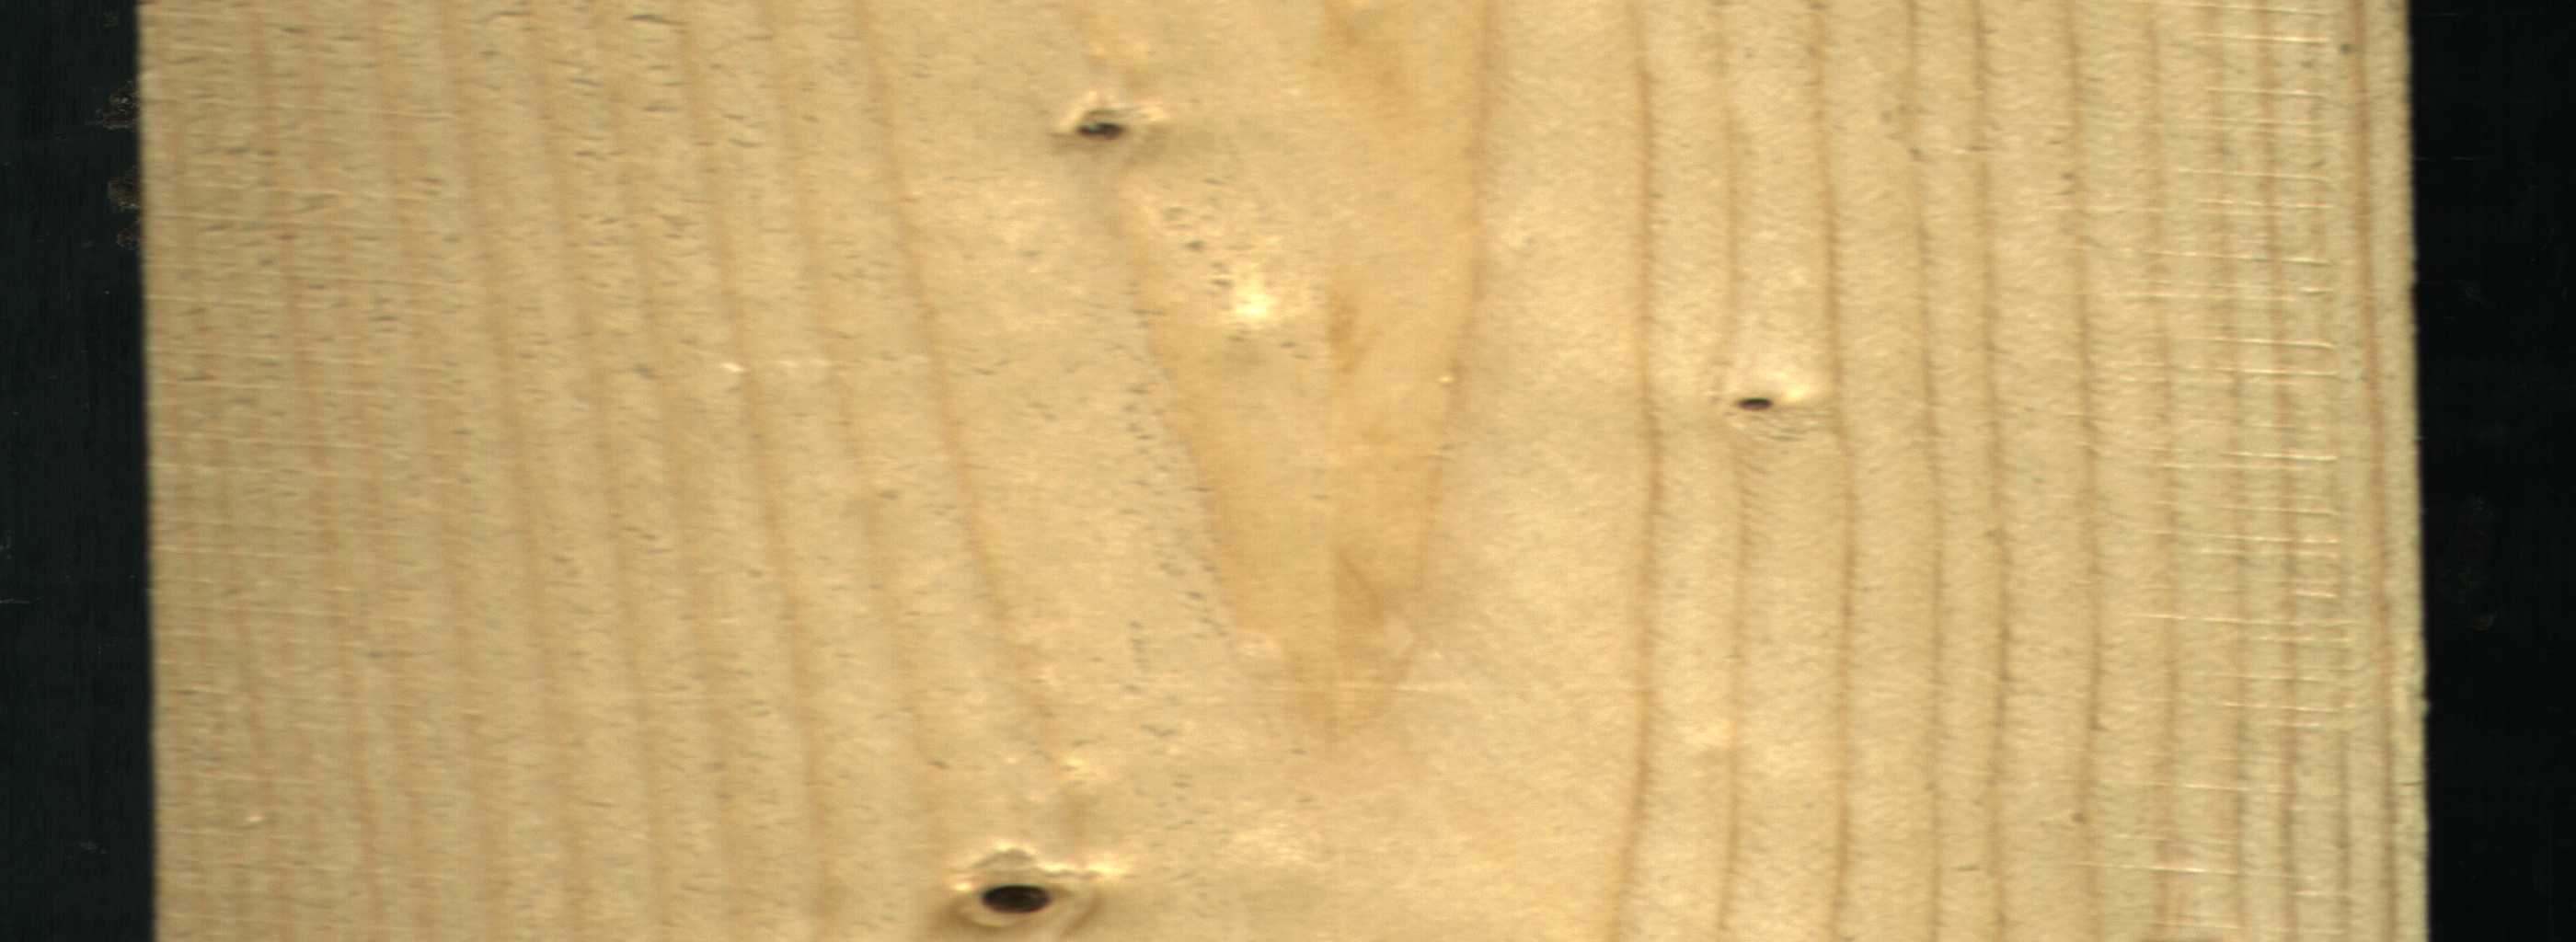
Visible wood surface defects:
Dead_Knot
Dead_Knot
Live_Knot